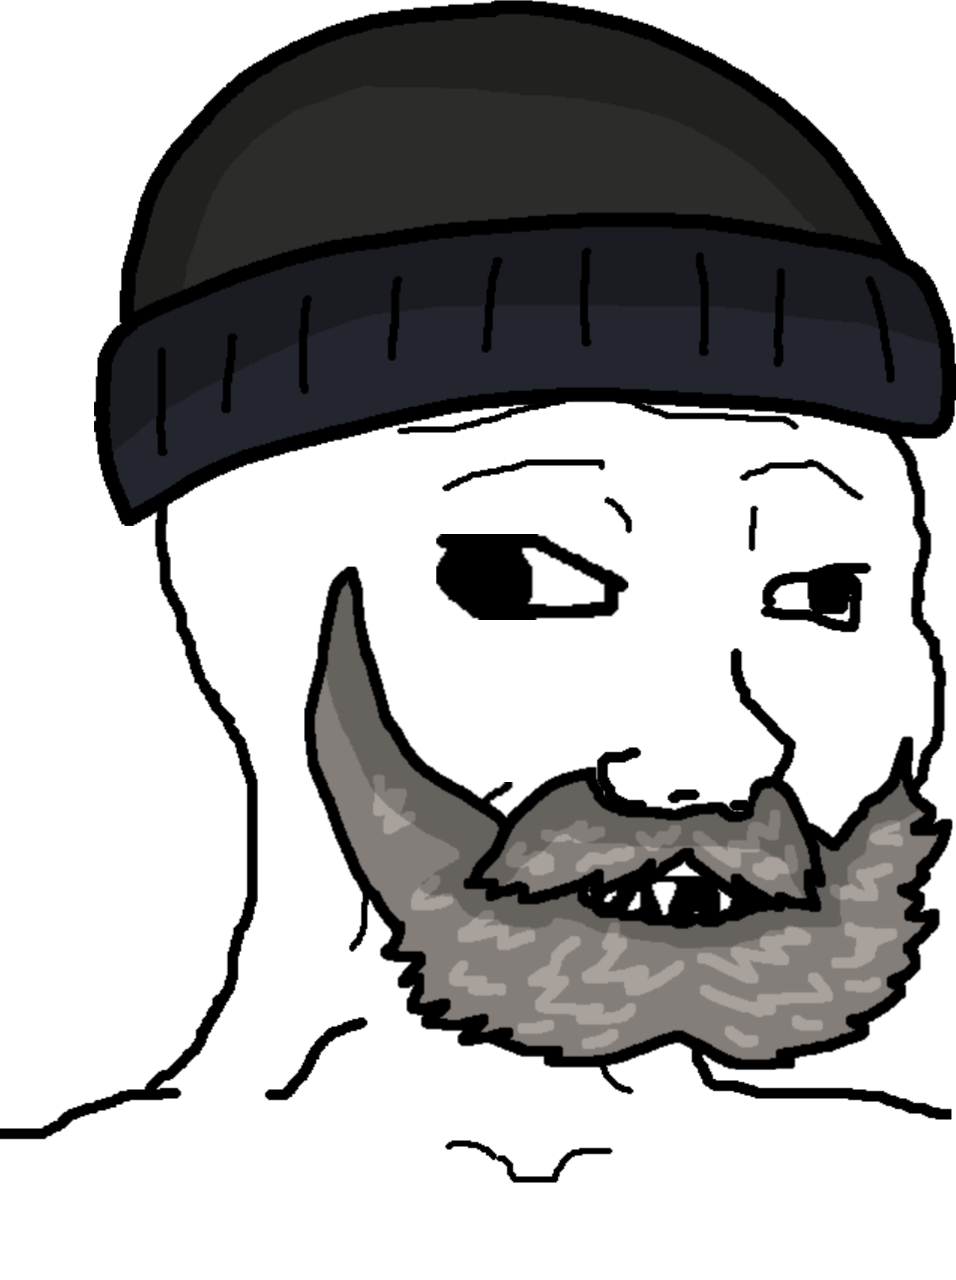
Label: 4_Yes_Chad